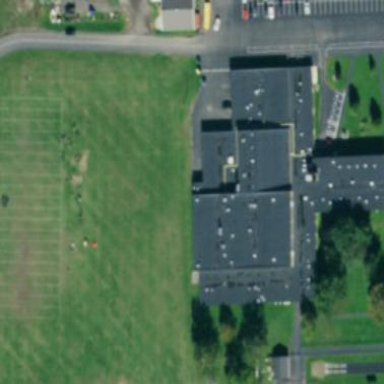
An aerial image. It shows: School building or complex.